Question: I have never used loop before but I am looking at the change of gender wage differential in Vietnam after the implementation of the Doi Moi Reform in 1986. I conducted Oaxaca decompositions but my Professor suggested I run LOOP in order to see the effect on each age especially because I only have 2004 data NOT a panel data. So I was wondering how can I interpret these Loop results. Can anyone help me? Thanks!

**NOTE THAT "young" is a dummy variable where 0=OLD and 1=YOUNG. OLD are ages 38-59 years and YOUNG are ages 19-37. I separated the two groups to see who was most affected by the reform. **
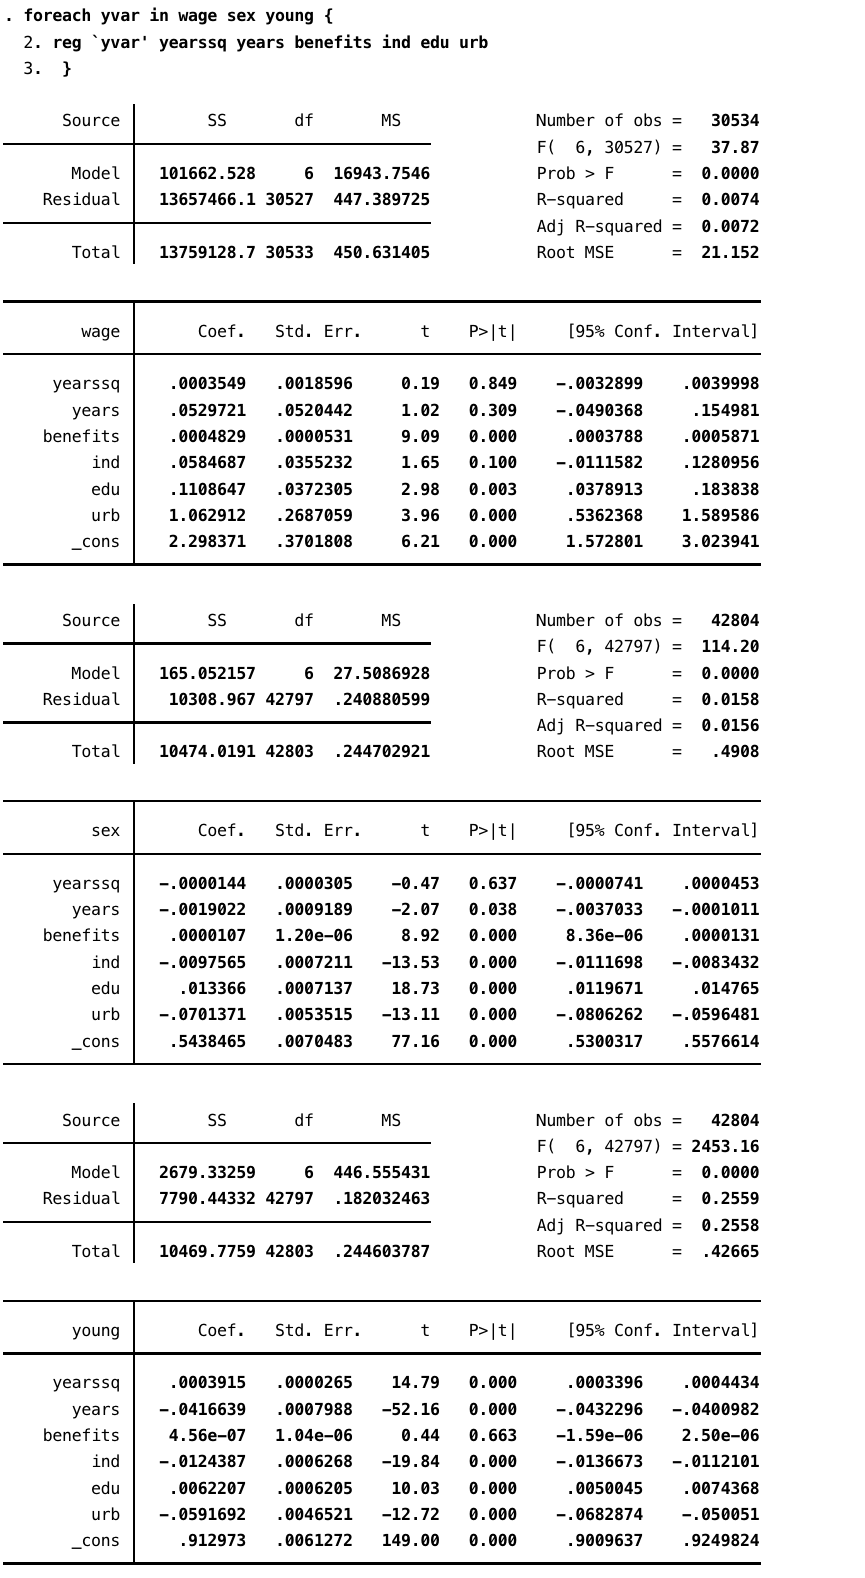
Answer: This question is more related to <URL>. That being said, I also agree that there is no requirement of 'Loop' here unless you are regressing wage on each independent variable one at a time.
Here is what you may want to do for analyzing the change of gender wage differential across each age. Since you say that the data is cross-sectional (relating to year 2004), I assume that years and yearsq are respectively age and agesq. Your main interest lies in the coefficient of agesex.
'''
gen agesex=age*sex #create interaction variable
regress wage age agesq sex agesex benefits ind edu urb
'''
Or, if you want to stick on the young/old group you can do like below.
'''
gen ysex=young*sex #create interaction variable
regress wage sex ysex benefits ind edu urb
'''
Please see <URL> for details.